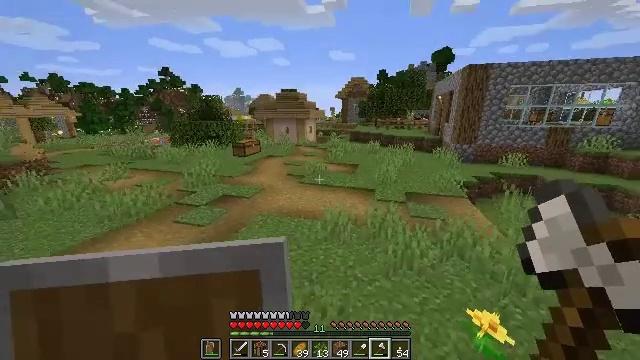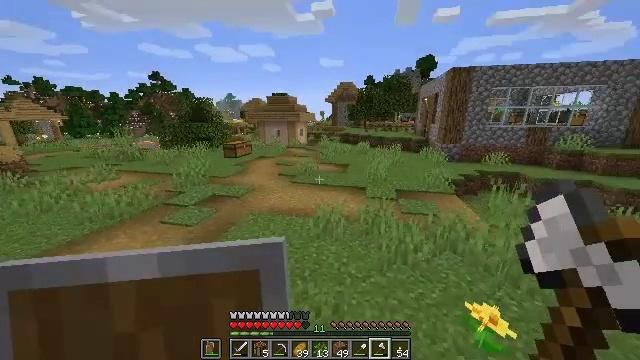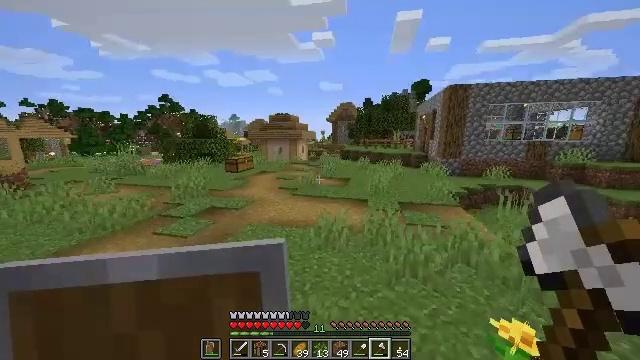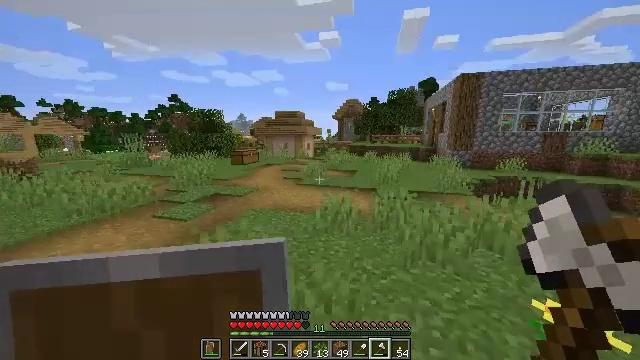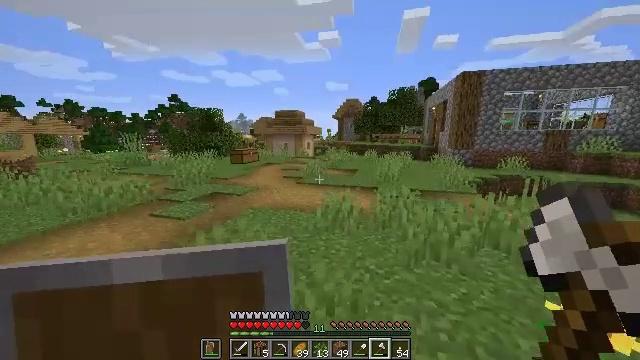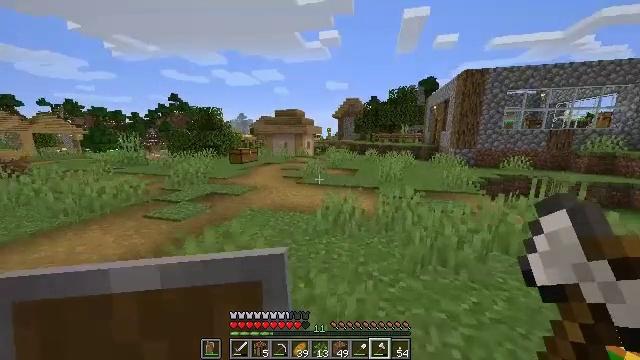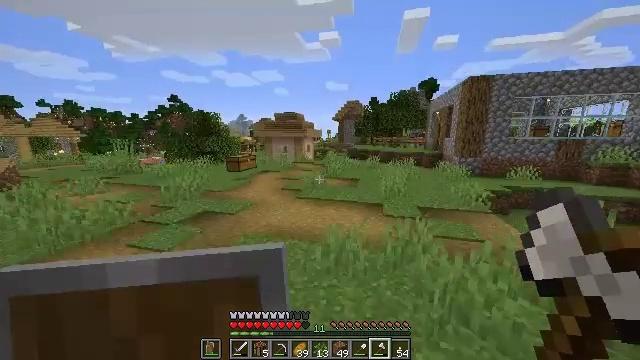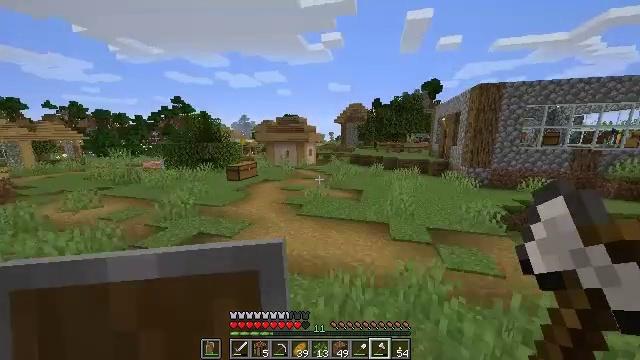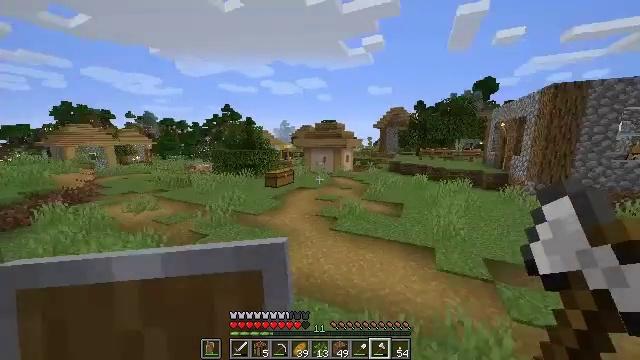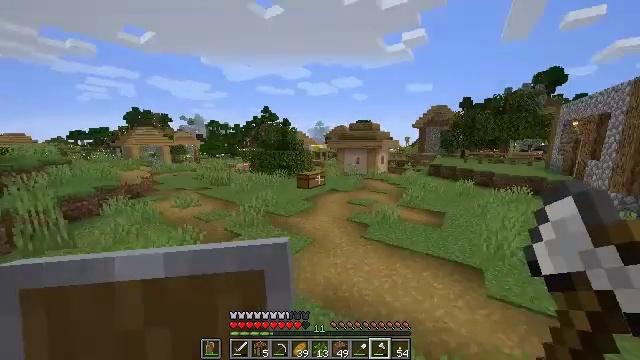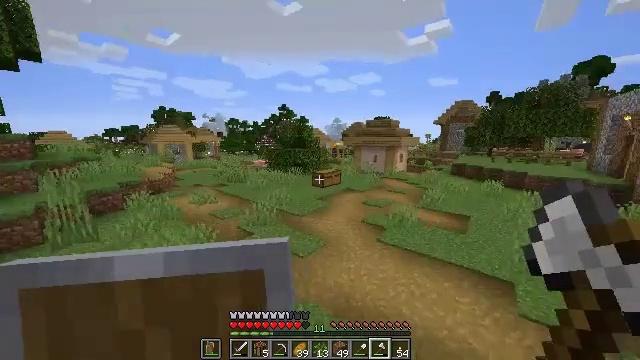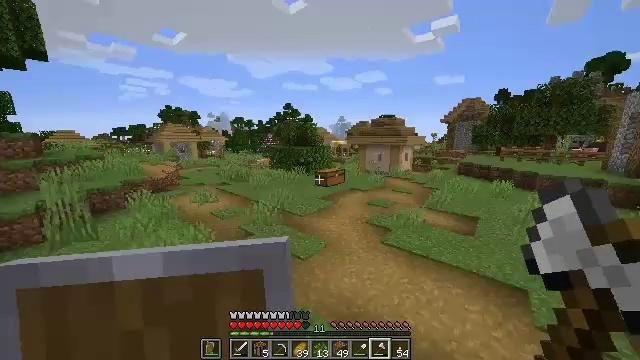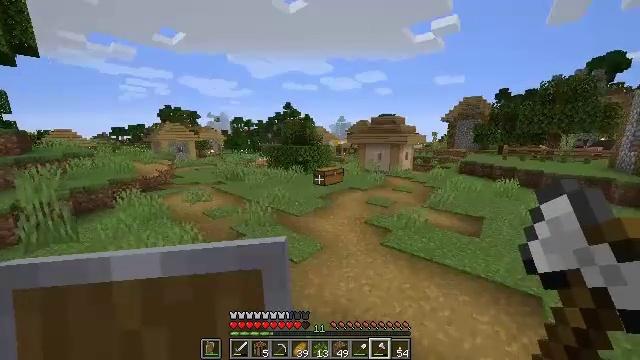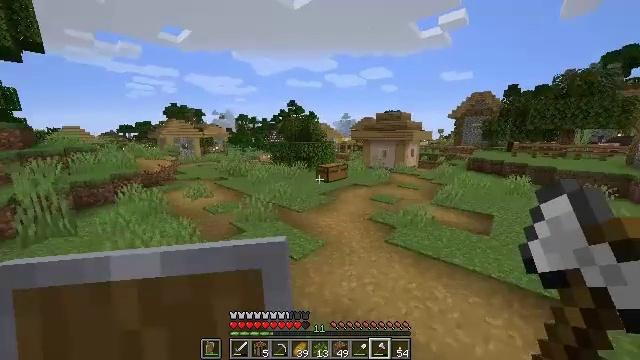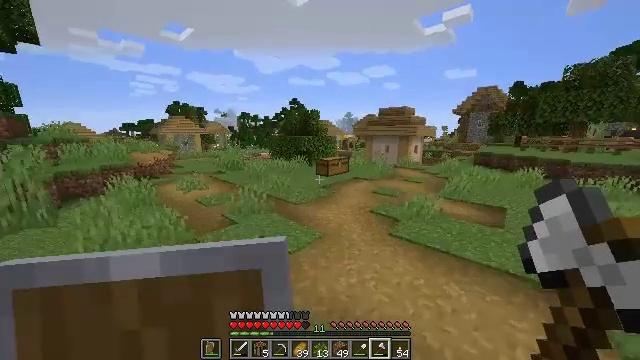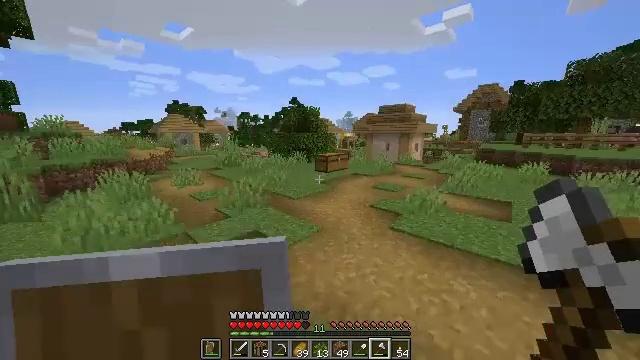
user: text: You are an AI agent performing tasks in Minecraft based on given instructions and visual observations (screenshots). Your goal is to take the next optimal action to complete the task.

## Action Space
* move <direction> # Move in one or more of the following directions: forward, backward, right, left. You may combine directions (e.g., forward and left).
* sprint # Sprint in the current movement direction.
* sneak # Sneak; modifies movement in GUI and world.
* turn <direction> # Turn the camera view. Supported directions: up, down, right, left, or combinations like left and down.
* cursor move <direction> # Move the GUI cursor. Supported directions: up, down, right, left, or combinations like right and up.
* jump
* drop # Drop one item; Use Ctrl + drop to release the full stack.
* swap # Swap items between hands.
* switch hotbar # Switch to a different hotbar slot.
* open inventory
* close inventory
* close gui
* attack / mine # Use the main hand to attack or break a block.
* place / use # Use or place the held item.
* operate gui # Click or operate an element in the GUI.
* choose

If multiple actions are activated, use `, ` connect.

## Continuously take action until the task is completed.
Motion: motion action
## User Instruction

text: Use oak planks to craft an oak sign.
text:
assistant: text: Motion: move forward, sprint, turn right
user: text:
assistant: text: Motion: move forward, turn up
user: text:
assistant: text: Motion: move forward, turn left, jump
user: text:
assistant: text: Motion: move forward, jump
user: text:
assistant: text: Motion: move forward, jump
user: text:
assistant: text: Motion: move forward, jump
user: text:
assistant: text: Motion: move forward, jump
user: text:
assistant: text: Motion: move forward, turn left and up, jump
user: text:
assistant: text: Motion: move forward, turn left, jump
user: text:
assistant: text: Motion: move forward, turn left, jump
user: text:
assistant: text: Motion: move forward, turn left, jump
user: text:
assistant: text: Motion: move forward, jump
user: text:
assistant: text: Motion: move forward, turn left, jump
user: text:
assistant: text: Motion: move forward, jump
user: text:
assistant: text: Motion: move forward, jump
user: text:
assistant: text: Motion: move forward, jump
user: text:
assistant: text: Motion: move forward, jump
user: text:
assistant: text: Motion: move forward, jump
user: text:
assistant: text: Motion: move forward, jump
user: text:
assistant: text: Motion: move forward, jump
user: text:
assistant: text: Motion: move forward, jump
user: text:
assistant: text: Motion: move forward, jump
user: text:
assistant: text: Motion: move forward, jump
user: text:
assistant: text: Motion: move forward, jump
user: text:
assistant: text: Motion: move forward, turn right and down, jump
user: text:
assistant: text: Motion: move forward, turn right and down, jump
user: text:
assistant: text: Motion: move forward, turn right and down, jump
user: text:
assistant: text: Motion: move forward, turn right, jump
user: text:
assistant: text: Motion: move forward, jump
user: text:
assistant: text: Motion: move forward, jump